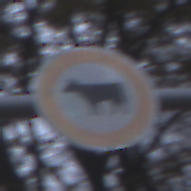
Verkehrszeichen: VerbotViehtrieb
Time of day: MorningAfternoon
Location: Outdoor (Urban)
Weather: Overcast
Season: NotSpecified
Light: Natural